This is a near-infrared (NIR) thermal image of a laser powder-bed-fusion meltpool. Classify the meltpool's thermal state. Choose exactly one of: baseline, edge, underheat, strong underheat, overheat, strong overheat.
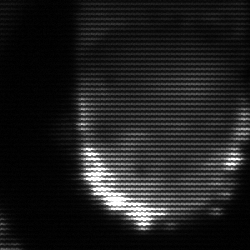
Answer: baseline